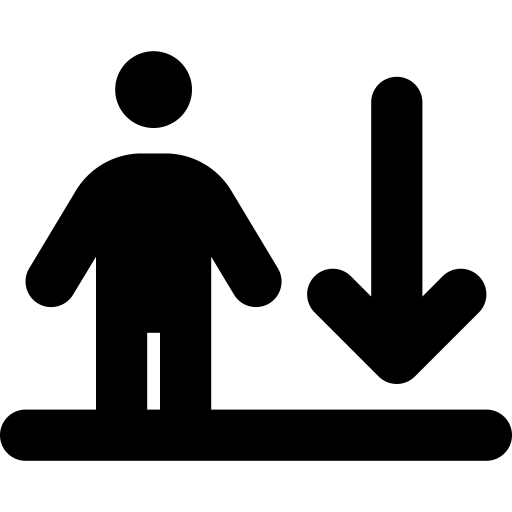
Tags: icon, FontAwesome, fa-icon, solid, person, arrow, down, to, line